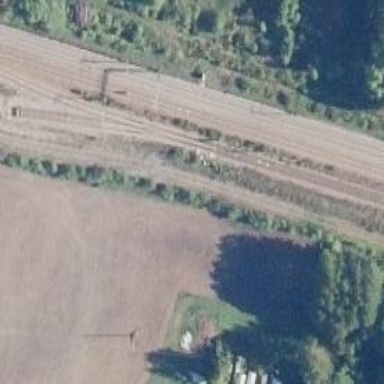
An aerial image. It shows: Rail siding with electrified contact lines for trains.